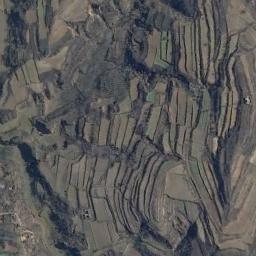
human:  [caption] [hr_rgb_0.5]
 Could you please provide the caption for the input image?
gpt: There is a winding path through the green terraces .

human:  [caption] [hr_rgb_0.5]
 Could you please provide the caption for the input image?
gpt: There are many green plants on the terrace .

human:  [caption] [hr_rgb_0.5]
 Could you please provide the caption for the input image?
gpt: A large layer of brown and green mixed terraces .

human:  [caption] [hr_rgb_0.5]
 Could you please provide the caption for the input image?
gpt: The bare and green terrace is next to some trees .

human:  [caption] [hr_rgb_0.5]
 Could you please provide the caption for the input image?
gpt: There are many green terraces arranged irregularly .